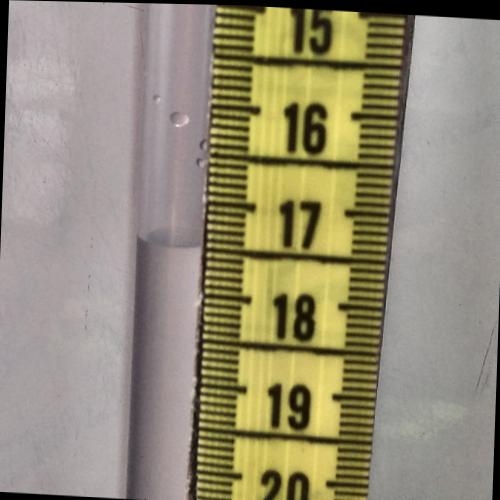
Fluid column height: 17.5 cm